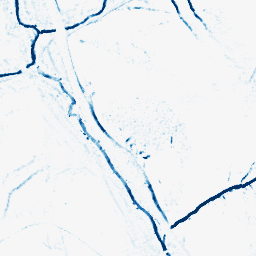
Category: morphological
Decomposition family: morphological_diamond
Decomposition parameters: operation: closing
radius: 3
Upsampling method: bicubic
Upsampling parameters: scale: 2
Upsampling scale: 2